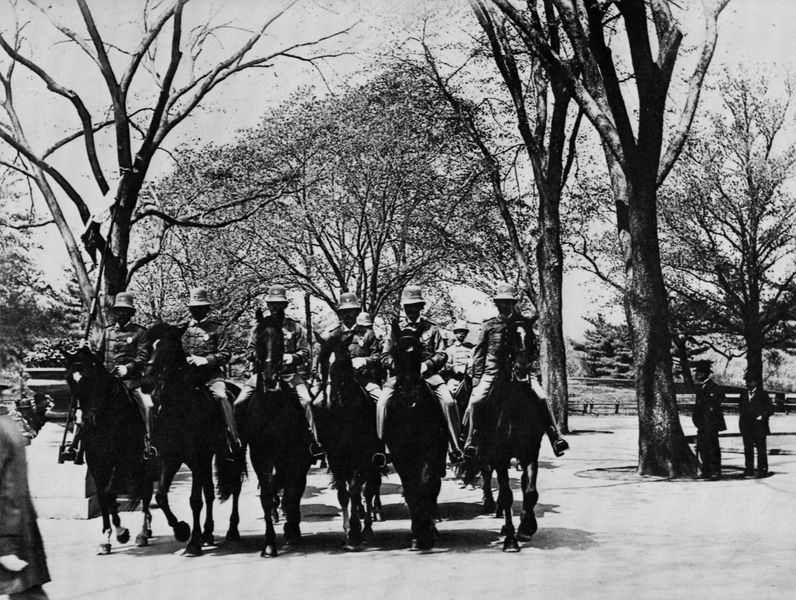
Titel: Wachwechsel im Central Park
Künstler: Amerikanischer Photograph
Schlagwörter: dunkel, himmel, schatten, weiß, bäume, äste, frau, grau, hell, licht, männer, rücken, schwarz, park, rasen, schnee, weg, zylinder, zweige, sonne, mantel, wald, pferde, reiter, stock, reiten, passanten, zuschauer, kahl, winter, luft, soldaten, foto, fotografie, photographie, schwarzweiß, uniformen, reihe, photo, helme, kavallerie, rinde, laubbäume, blattlos, rappen, sechs, umzäunung, formation, astgabeln, beritten, hütze